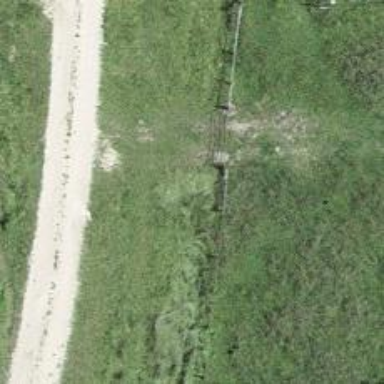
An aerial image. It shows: Gate.